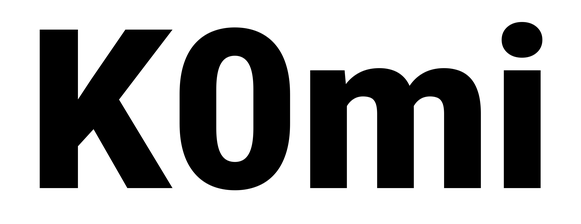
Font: Roboto_Black